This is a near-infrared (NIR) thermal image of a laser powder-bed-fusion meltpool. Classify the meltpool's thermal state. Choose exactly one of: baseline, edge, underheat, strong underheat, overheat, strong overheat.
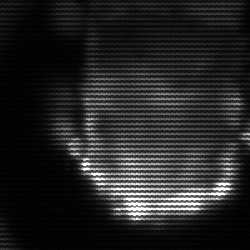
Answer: baseline